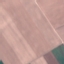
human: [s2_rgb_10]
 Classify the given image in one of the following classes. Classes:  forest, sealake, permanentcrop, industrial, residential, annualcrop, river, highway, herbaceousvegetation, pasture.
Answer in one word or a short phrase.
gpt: AnnualCrop